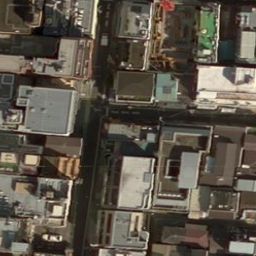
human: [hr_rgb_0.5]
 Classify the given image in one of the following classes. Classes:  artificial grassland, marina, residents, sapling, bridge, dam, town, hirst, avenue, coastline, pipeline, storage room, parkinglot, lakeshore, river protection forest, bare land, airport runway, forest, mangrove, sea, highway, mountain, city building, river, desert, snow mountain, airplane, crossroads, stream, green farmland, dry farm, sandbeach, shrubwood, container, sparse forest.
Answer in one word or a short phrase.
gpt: city building